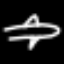
Label: airplane